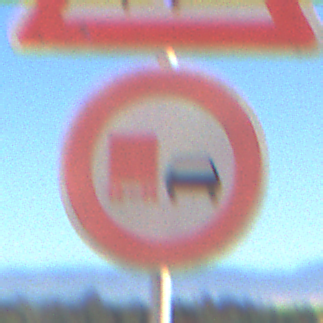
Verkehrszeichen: UeberholverbotKraftfahrzeuge
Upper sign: KinderRechts
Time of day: MorningAfternoon
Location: Outdoor (RoadRail)
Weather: Clear
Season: NotSpecified
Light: Natural